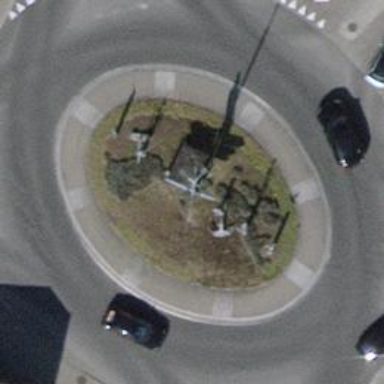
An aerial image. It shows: Primary highway with asphalt surface leading to roundabout. There is separate sidewalk along the road.